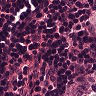
Metastatic tissue present: yes